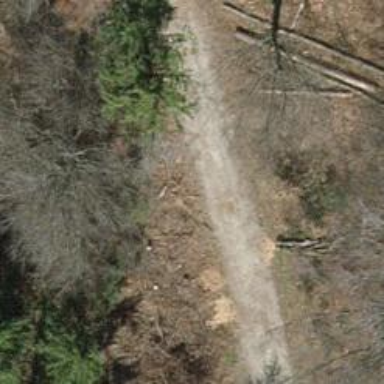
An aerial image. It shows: Gravel track with grade2 quality.